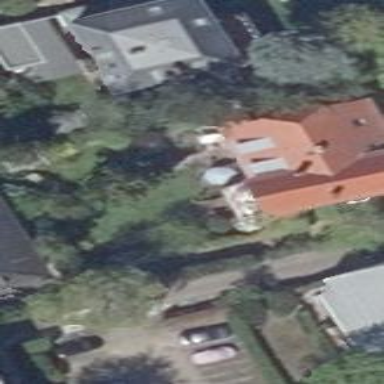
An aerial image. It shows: Detached building.